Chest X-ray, PA view. Patient: 55 years old, sex M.
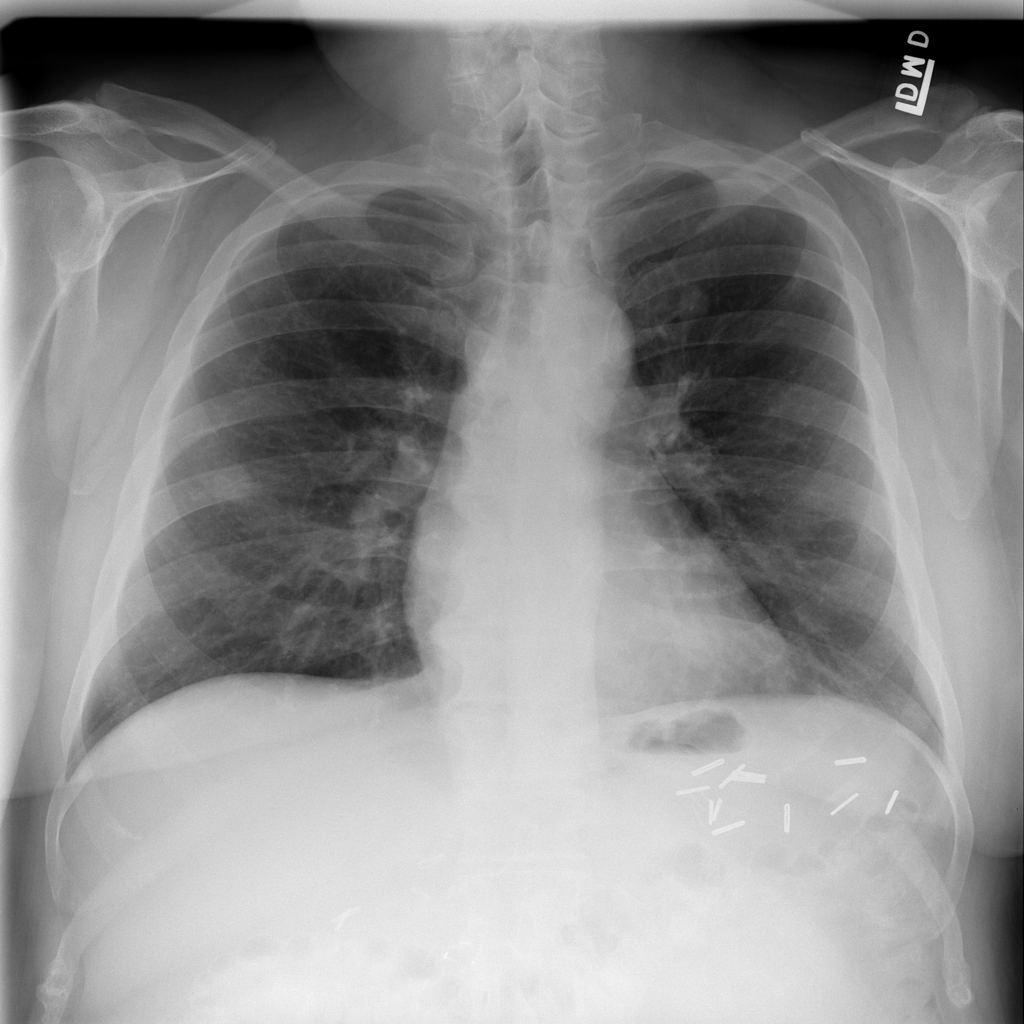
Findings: Atelectasis, Emphysema